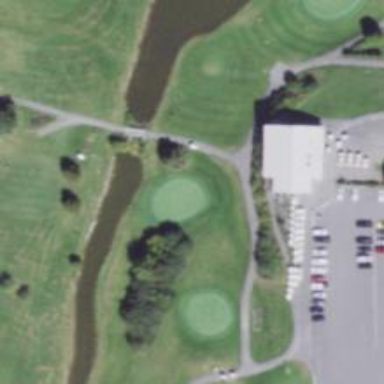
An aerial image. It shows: Pathway for golfing.